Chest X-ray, AP view. Patient: 35 years old, sex F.
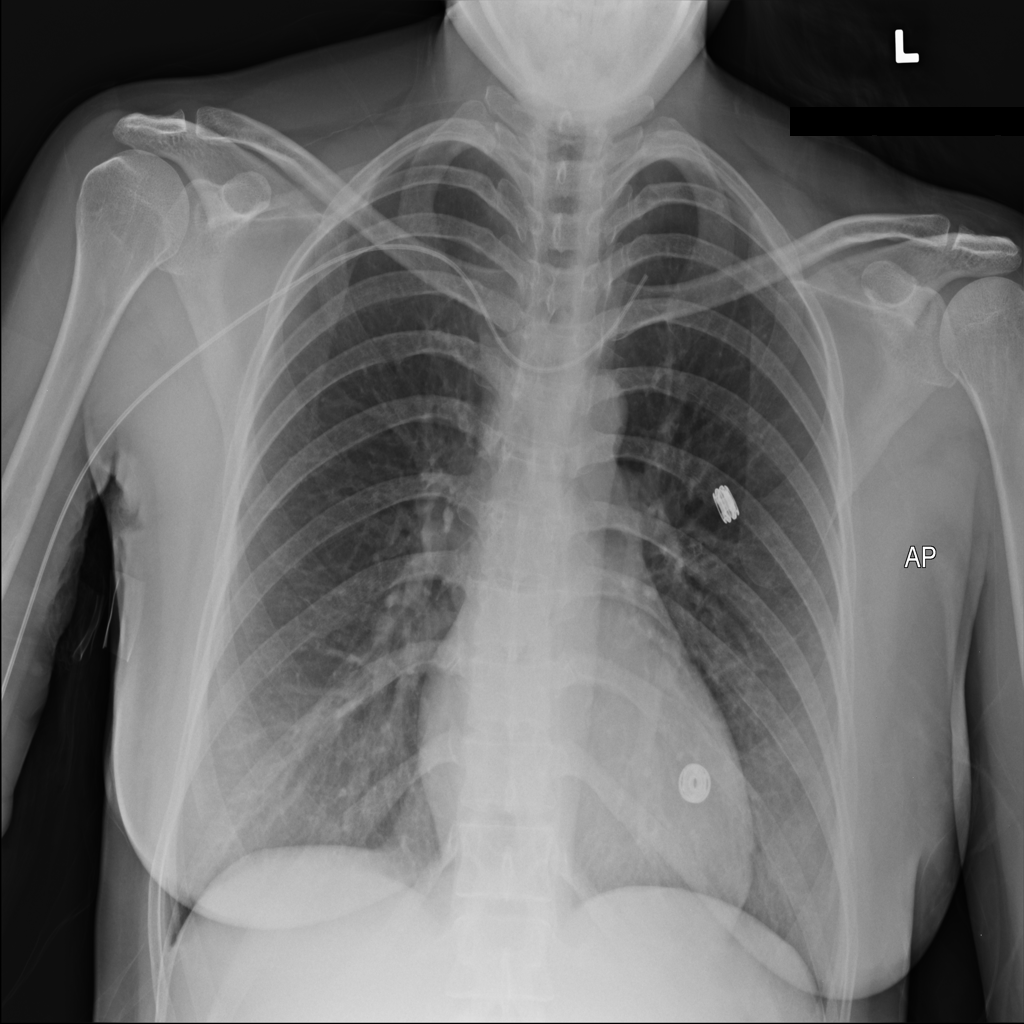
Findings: No Finding